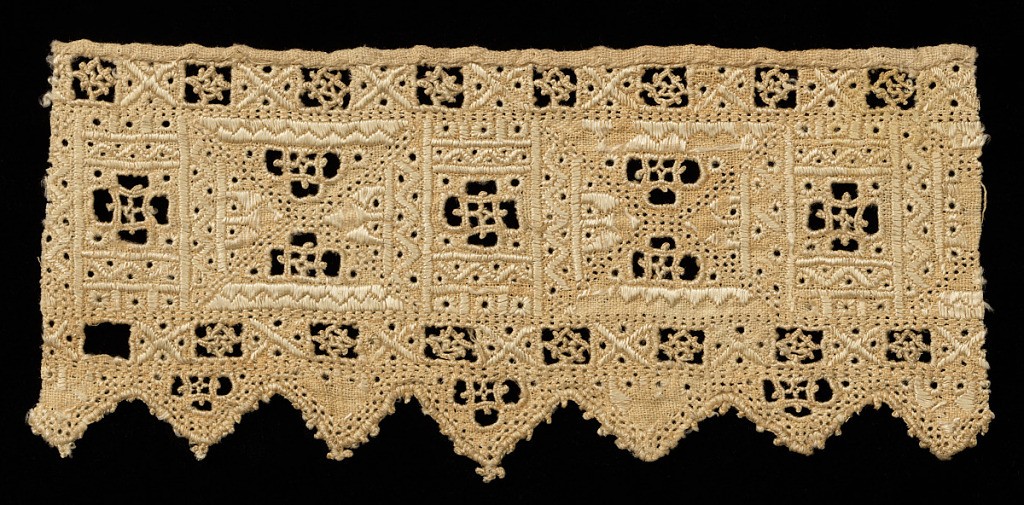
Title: Fragment
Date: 16th–17th century
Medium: linen Technique: plain weave embroidered with withdrawn element work
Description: Fragment of a woven linen border with pointed tabs on one edge. Geometric design has rectangular quadrants decorated with embroidery and small squares with needlemade filling stitches.